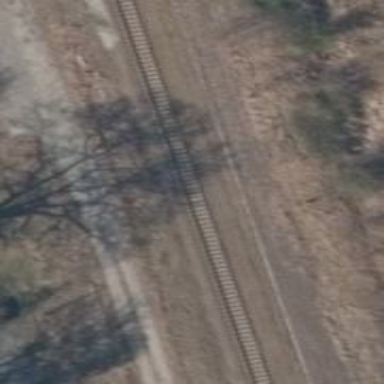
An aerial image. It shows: Railway track.